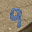
Label: 9